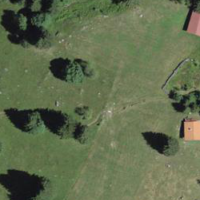
EUNIS habitat code: 26
Species observed at this site:
Sambucus racemosa